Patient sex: F
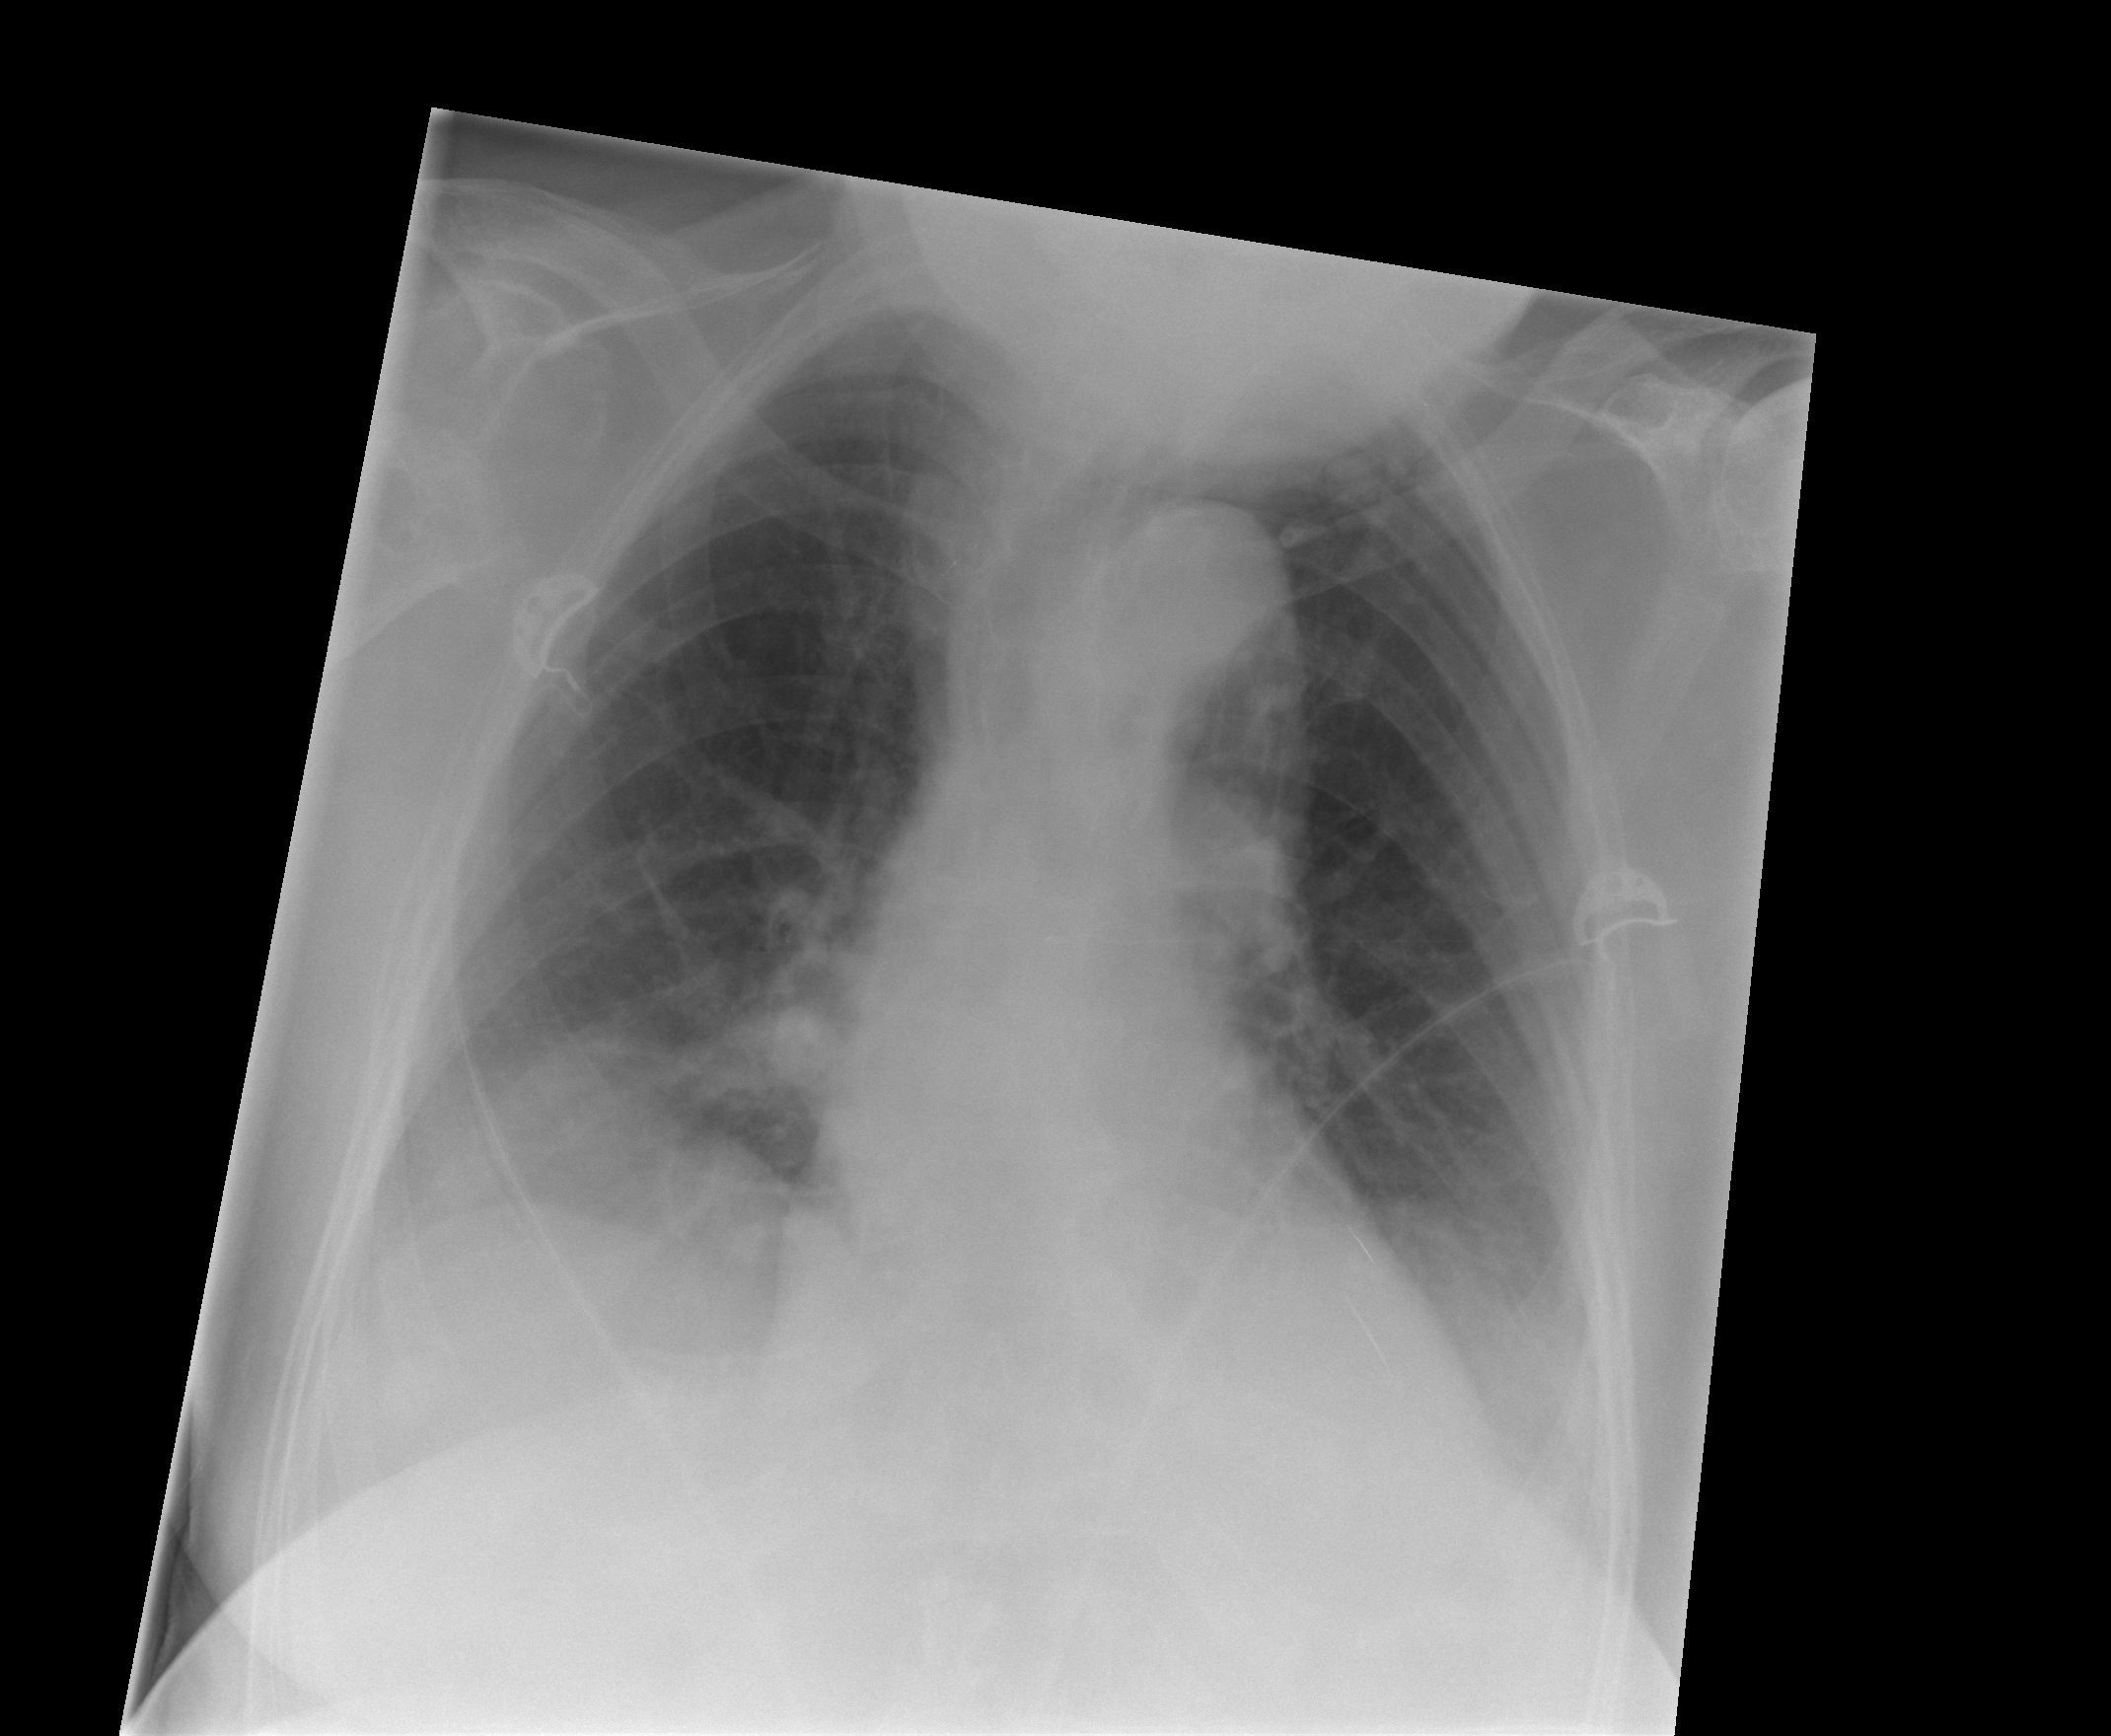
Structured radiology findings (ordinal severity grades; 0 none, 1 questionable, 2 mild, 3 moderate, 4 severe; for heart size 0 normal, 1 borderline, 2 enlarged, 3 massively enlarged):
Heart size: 0
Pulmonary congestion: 0
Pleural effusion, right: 2
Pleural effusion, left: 2
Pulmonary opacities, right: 0
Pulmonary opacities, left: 0
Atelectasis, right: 2
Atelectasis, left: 2